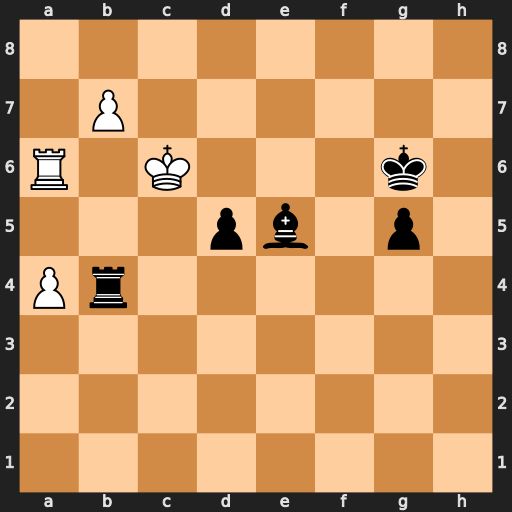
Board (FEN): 8/1P6/R1K3k1/3pb1p1/Pr6/8/8/8
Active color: w
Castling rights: -
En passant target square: -
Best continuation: Kc5+ Kg7 Kxb4